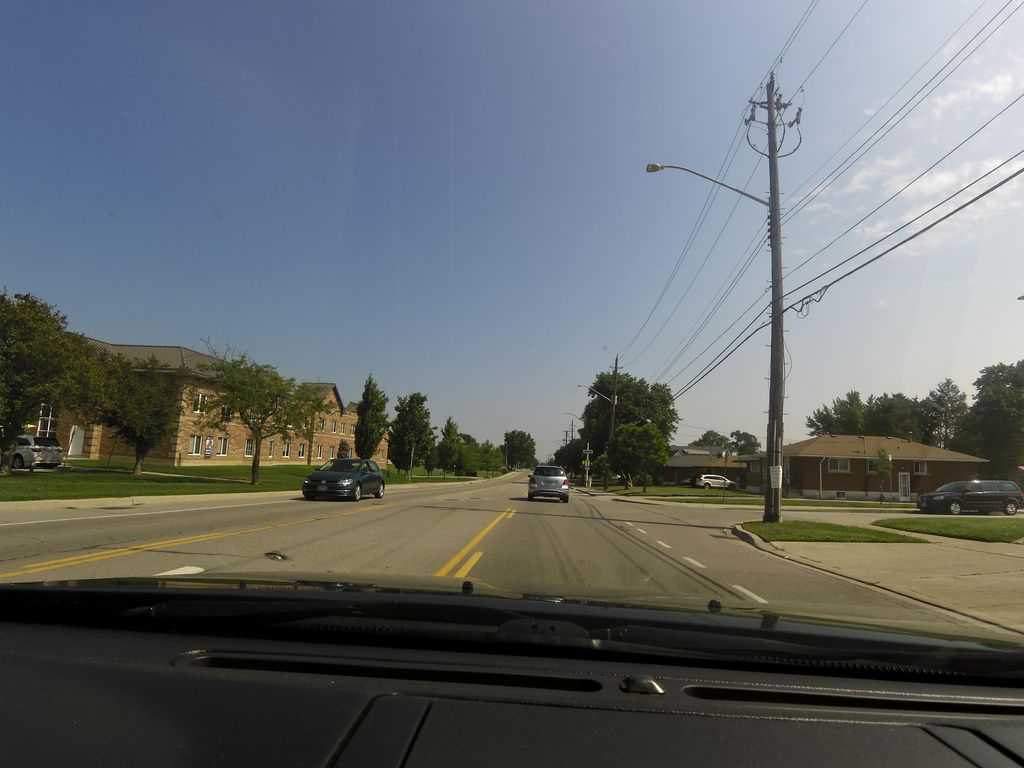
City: hamilton